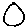
Label: circle